Question: Can I please have some help to display data correctly on a bar graph in JQPlot. The data on the graph is not correct on the x axis. Please refer to my image down the bottom of this post.
Here is my code:
'''
var RepeatVisitRatesGraph = $.jqplot('CustomerRepeatVisitRatesGraph', [[10, 20, 30, 45], [23, 14, 34, 8], [32, 12, 45, 76]], {
// The "seriesDefaults" option is an options object that will
// be applied to all series in the chart.
seriesDefaults:{
renderer:$.jqplot.BarRenderer,
rendererOptions: {fillToZero: true}
},
// Custom labels for the series are specified with the "label"
// option on the series option. Here a series option object
// is specified for each series.
series:[
{label:'Hotel'},
{label:'Event Regristration'},
{label:'Airfare'}
],
// Show the legend and put it outside the grid, but inside the
// plot container, shrinking the grid to accomodate the legend.
// A value of "outside" would not shrink the grid and allow
// the legend to overflow the container.
legend: {
show: true,
placement: 'outsideGrid'
},
axes: {
// Use a category axis on the x axis and use our custom ticks.
xaxis: {
renderer: $.jqplot.CategoryAxisRenderer,
ticks: ['May', 'June', 'July', 'August']
},
// Pad the y axis just a little so bars can get close to, but
// not touch, the grid boundaries. 1.2 is the default padding.
yaxis: {
pad: 1.05,
tickOptions: {formatString: '$%d'}
}
}
});
'''
And this is how it is currently displaying:

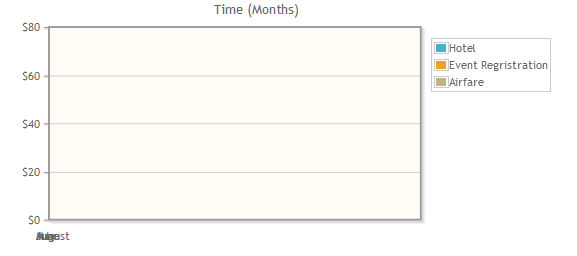
Answer: See this,Now it works fine.I think the issue is due to the missing of including the script files
<URL>
HTML
'''
<script language="javascript" type="text/javascript" src="https://bitbucket.org/cleonello/jqplot/raw/b5a7796a9ebf/src/plugins/jqplot.canvasTextRenderer.js"></script>
<script language="javascript" type="text/javascript" src="https://bitbucket.org/cleonello/jqplot/raw/b5a7796a9ebf/src/plugins/jqplot.canvasAxisLabelRenderer.js"></script>
<div id="CustomerRepeatVisitRatesGraph"></div>
'''
Bar chart code
'''
var RepeatVisitRatesGraph = $.jqplot('CustomerRepeatVisitRatesGraph', [[10, 20, 30, 45], [23, 14, 34, 8], [32, 12, 45, 76]], {
// The "seriesDefaults" option is an options object that will
// be applied to all series in the chart.
seriesDefaults:{
renderer:$.jqplot.BarRenderer,
rendererOptions: {fillToZero: true}
},
// Custom labels for the series are specified with the "label"
// option on the series option. Here a series option object
// is specified for each series.
series:[
{label:'Hotel'},
{label:'Event Regristration'},
{label:'Airfare'}
],
// Show the legend and put it outside the grid, but inside the
// plot container, shrinking the grid to accomodate the legend.
// A value of "outside" would not shrink the grid and allow
// the legend to overflow the container.
legend: {
show: true,
placement: 'outsideGrid'
},
axes: {
// Use a category axis on the x axis and use our custom ticks.
xaxis: {
renderer: $.jqplot.CategoryAxisRenderer,
ticks: ['May', 'June', 'July', 'August']
},
// Pad the y axis just a little so bars can get close to, but
// not touch, the grid boundaries. 1.2 is the default padding.
yaxis: {
pad: 1.05,
tickOptions: {formatString: '$%d'}
}
}
});
'''